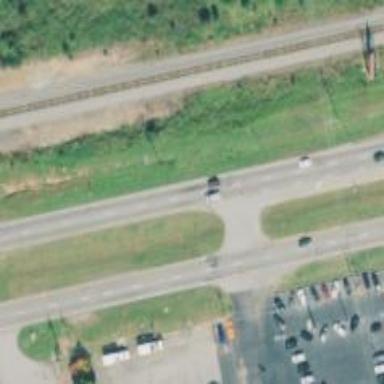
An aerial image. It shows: Trunk link road with asphalt surface.